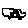
Label: car